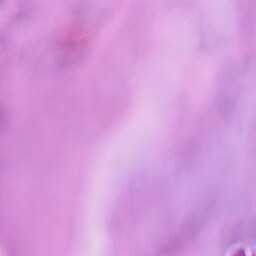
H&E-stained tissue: Breast